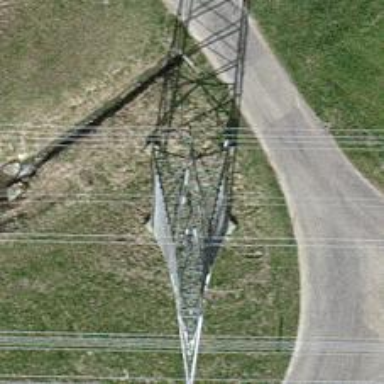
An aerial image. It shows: Towering power structure.